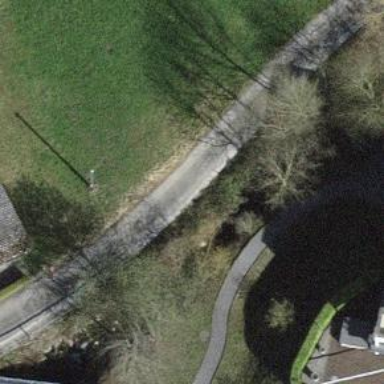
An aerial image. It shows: Residential road paved with concrete.